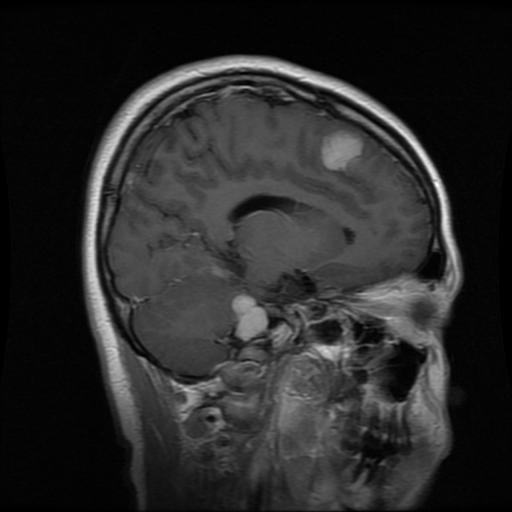
Label: meningioma